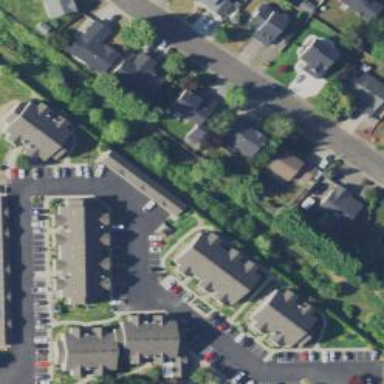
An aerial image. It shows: Residential area with apartments.